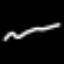
Label: squiggle